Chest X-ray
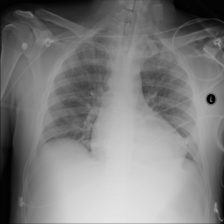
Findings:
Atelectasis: negative
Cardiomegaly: negative
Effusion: negative
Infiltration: negative
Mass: negative
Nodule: negative
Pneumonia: negative
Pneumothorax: negative
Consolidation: negative
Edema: negative
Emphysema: negative
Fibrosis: negative
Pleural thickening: negative
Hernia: negative